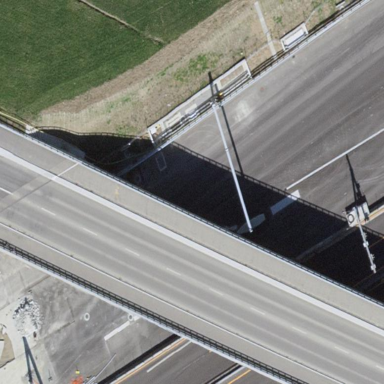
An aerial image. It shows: Bridge with beam structure.